Field crop: tomato
Growth stage: 2
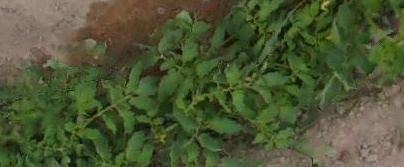
Species: tomato